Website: lowes
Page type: review-order
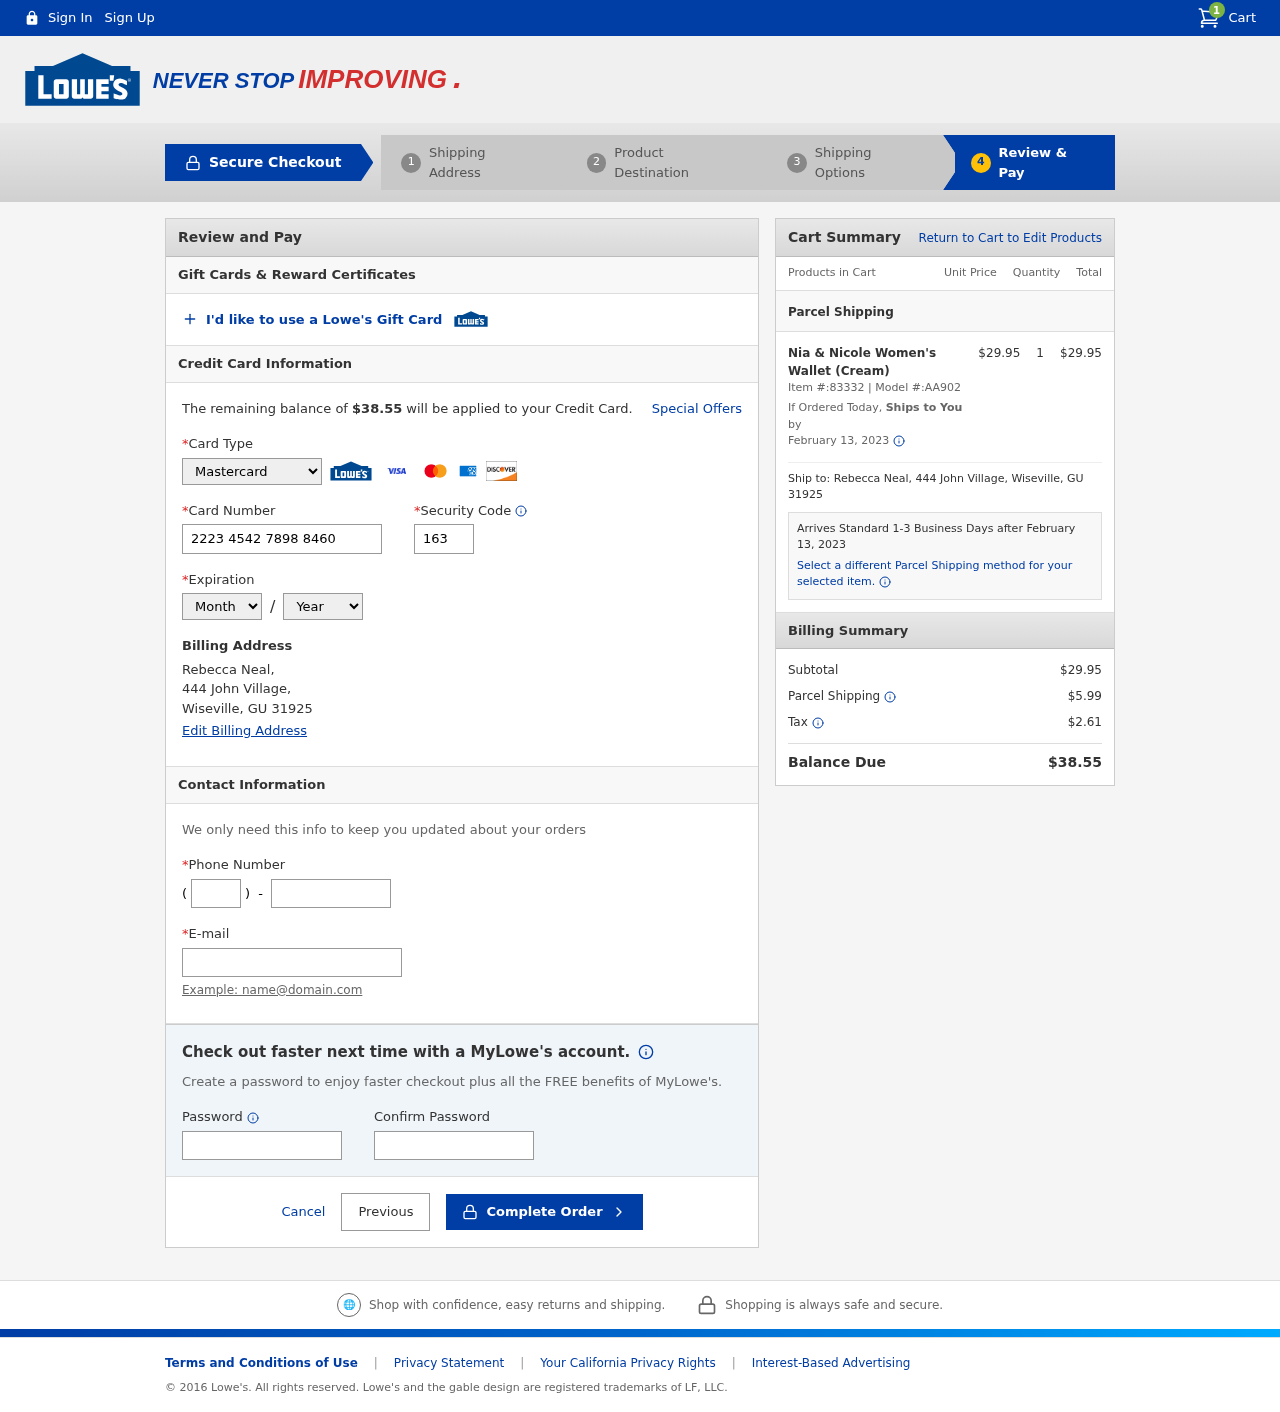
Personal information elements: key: PII_CARD_CVV
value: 163
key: PII_CARD_EXPIRY_MONTH
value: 07
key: PII_CARD_EXPIRY_YEAR
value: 27
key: PII_CARD_NUMBER
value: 2223 4542 7898 8460
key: PII_CARD_TYPE
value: Mastercard
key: PII_CITY
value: Wiseville
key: PII_EMAIL
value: rebecca_neal@gmail.com
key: PII_FULLNAME
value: Rebecca Neal,
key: PII_PHONE
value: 6368050046
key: PII_PHONE_AREA
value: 636
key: PII_POSTCODE
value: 31925
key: PII_STATE_ABBR
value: GU
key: PII_STREET
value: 444 John Village
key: PII_STREET
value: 444 John Village,
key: PII_FULLNAME2
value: Rebecca Neal
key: PII_STATE
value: GU
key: PII_POSTCODE_FULL
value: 31925
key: PII_CITY_STATE
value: Wiseville, GU
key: PII_CITY_STATE_ZIP
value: Wiseville, GU 31925
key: PII_POSTCODE_NUMERIC
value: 31925
Product elements: key: PRODUCT1_NAME
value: Nia & Nicole Women's Wallet (Cream)
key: PRODUCT1_PRICE
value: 29.95
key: PRODUCT1_QUANTITY
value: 1
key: PRODUCT1_ITEM_NUMBER
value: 83332
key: PRODUCT1_MODEL_NUMBER
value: AA902
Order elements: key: ORDER_NUM_ITEMS
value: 1
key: ORDER_TOTAL
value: $38.55
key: ORDER_SHIPPING_DATE
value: February 13, 2023
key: ORDER_SUBTOTAL
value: $29.95
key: ORDER_SHIPPING_DATE2
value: February 13, 2023
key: ORDER_SUBTOTAL2
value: $29.95
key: ORDER_SHIPPING_COST
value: $5.99
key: ORDER_TAX
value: $2.61